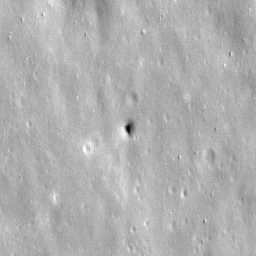
Pit: Stevinus 13
Host crater: Stevinus
Host type: impact_melt
Lunar coordinates: latitude -32.449, longitude 54.645